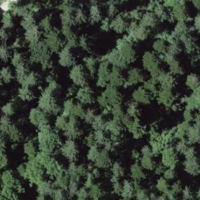
EUNIS habitat code: 43
Species observed at this site:
Argynnis paphia
Oxalis acetosella